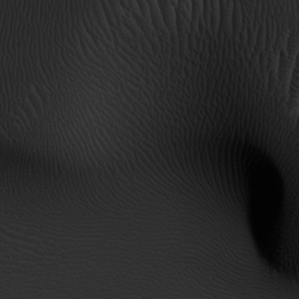
Label: non_frost